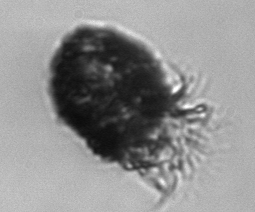
Label: Stenosemella_pacifica